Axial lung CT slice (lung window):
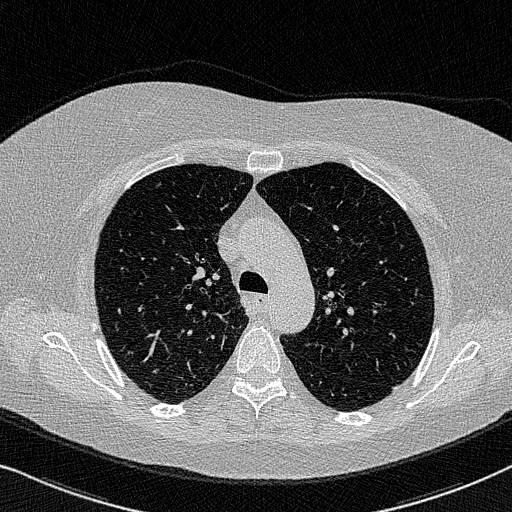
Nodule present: no